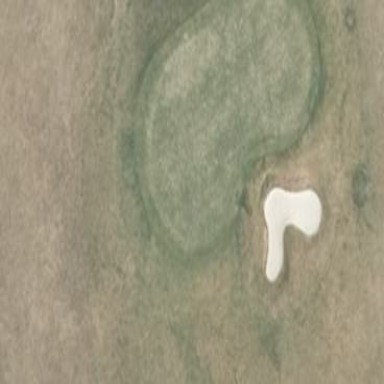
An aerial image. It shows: Golf green.